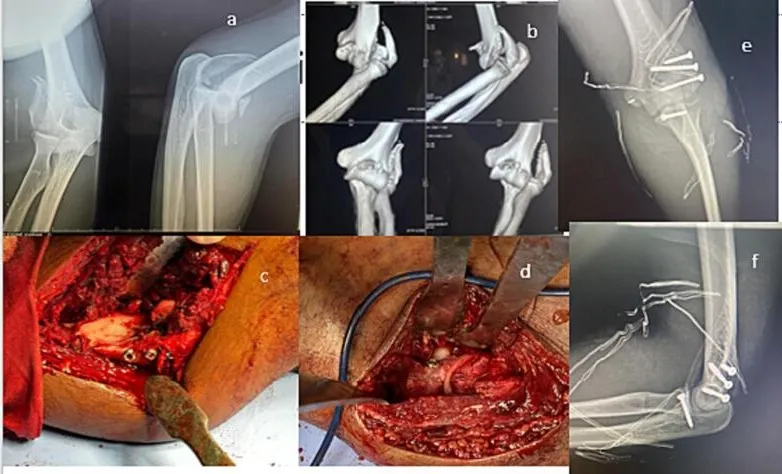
A. Radiological assessment on admission b. 3D reconstruction of the dislocated elbow fracture c. External approach with osteosynthesis of the lateral epicondyle d. Internal approach with osteosynthesis of the coronoid e, f Control X-ray.
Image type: radiology (x_ray)